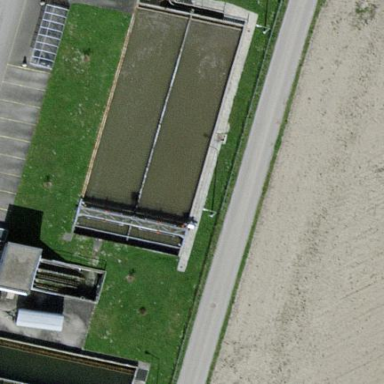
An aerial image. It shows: Body of wastewater.